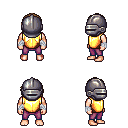
a pixel art fantasy rpg character, male body template, human, light skin, gold chest armor, magenta pants, blonde bangs hairstyle, metal helm, white cloth bandages, four views (front, back, left, right), 2x2 character sprite sheet, small pixel art, hard edges, no anti-aliasing